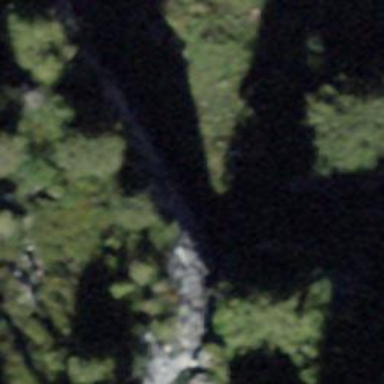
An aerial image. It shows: Cliff in nature.